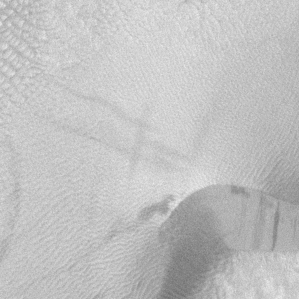
Label: frost